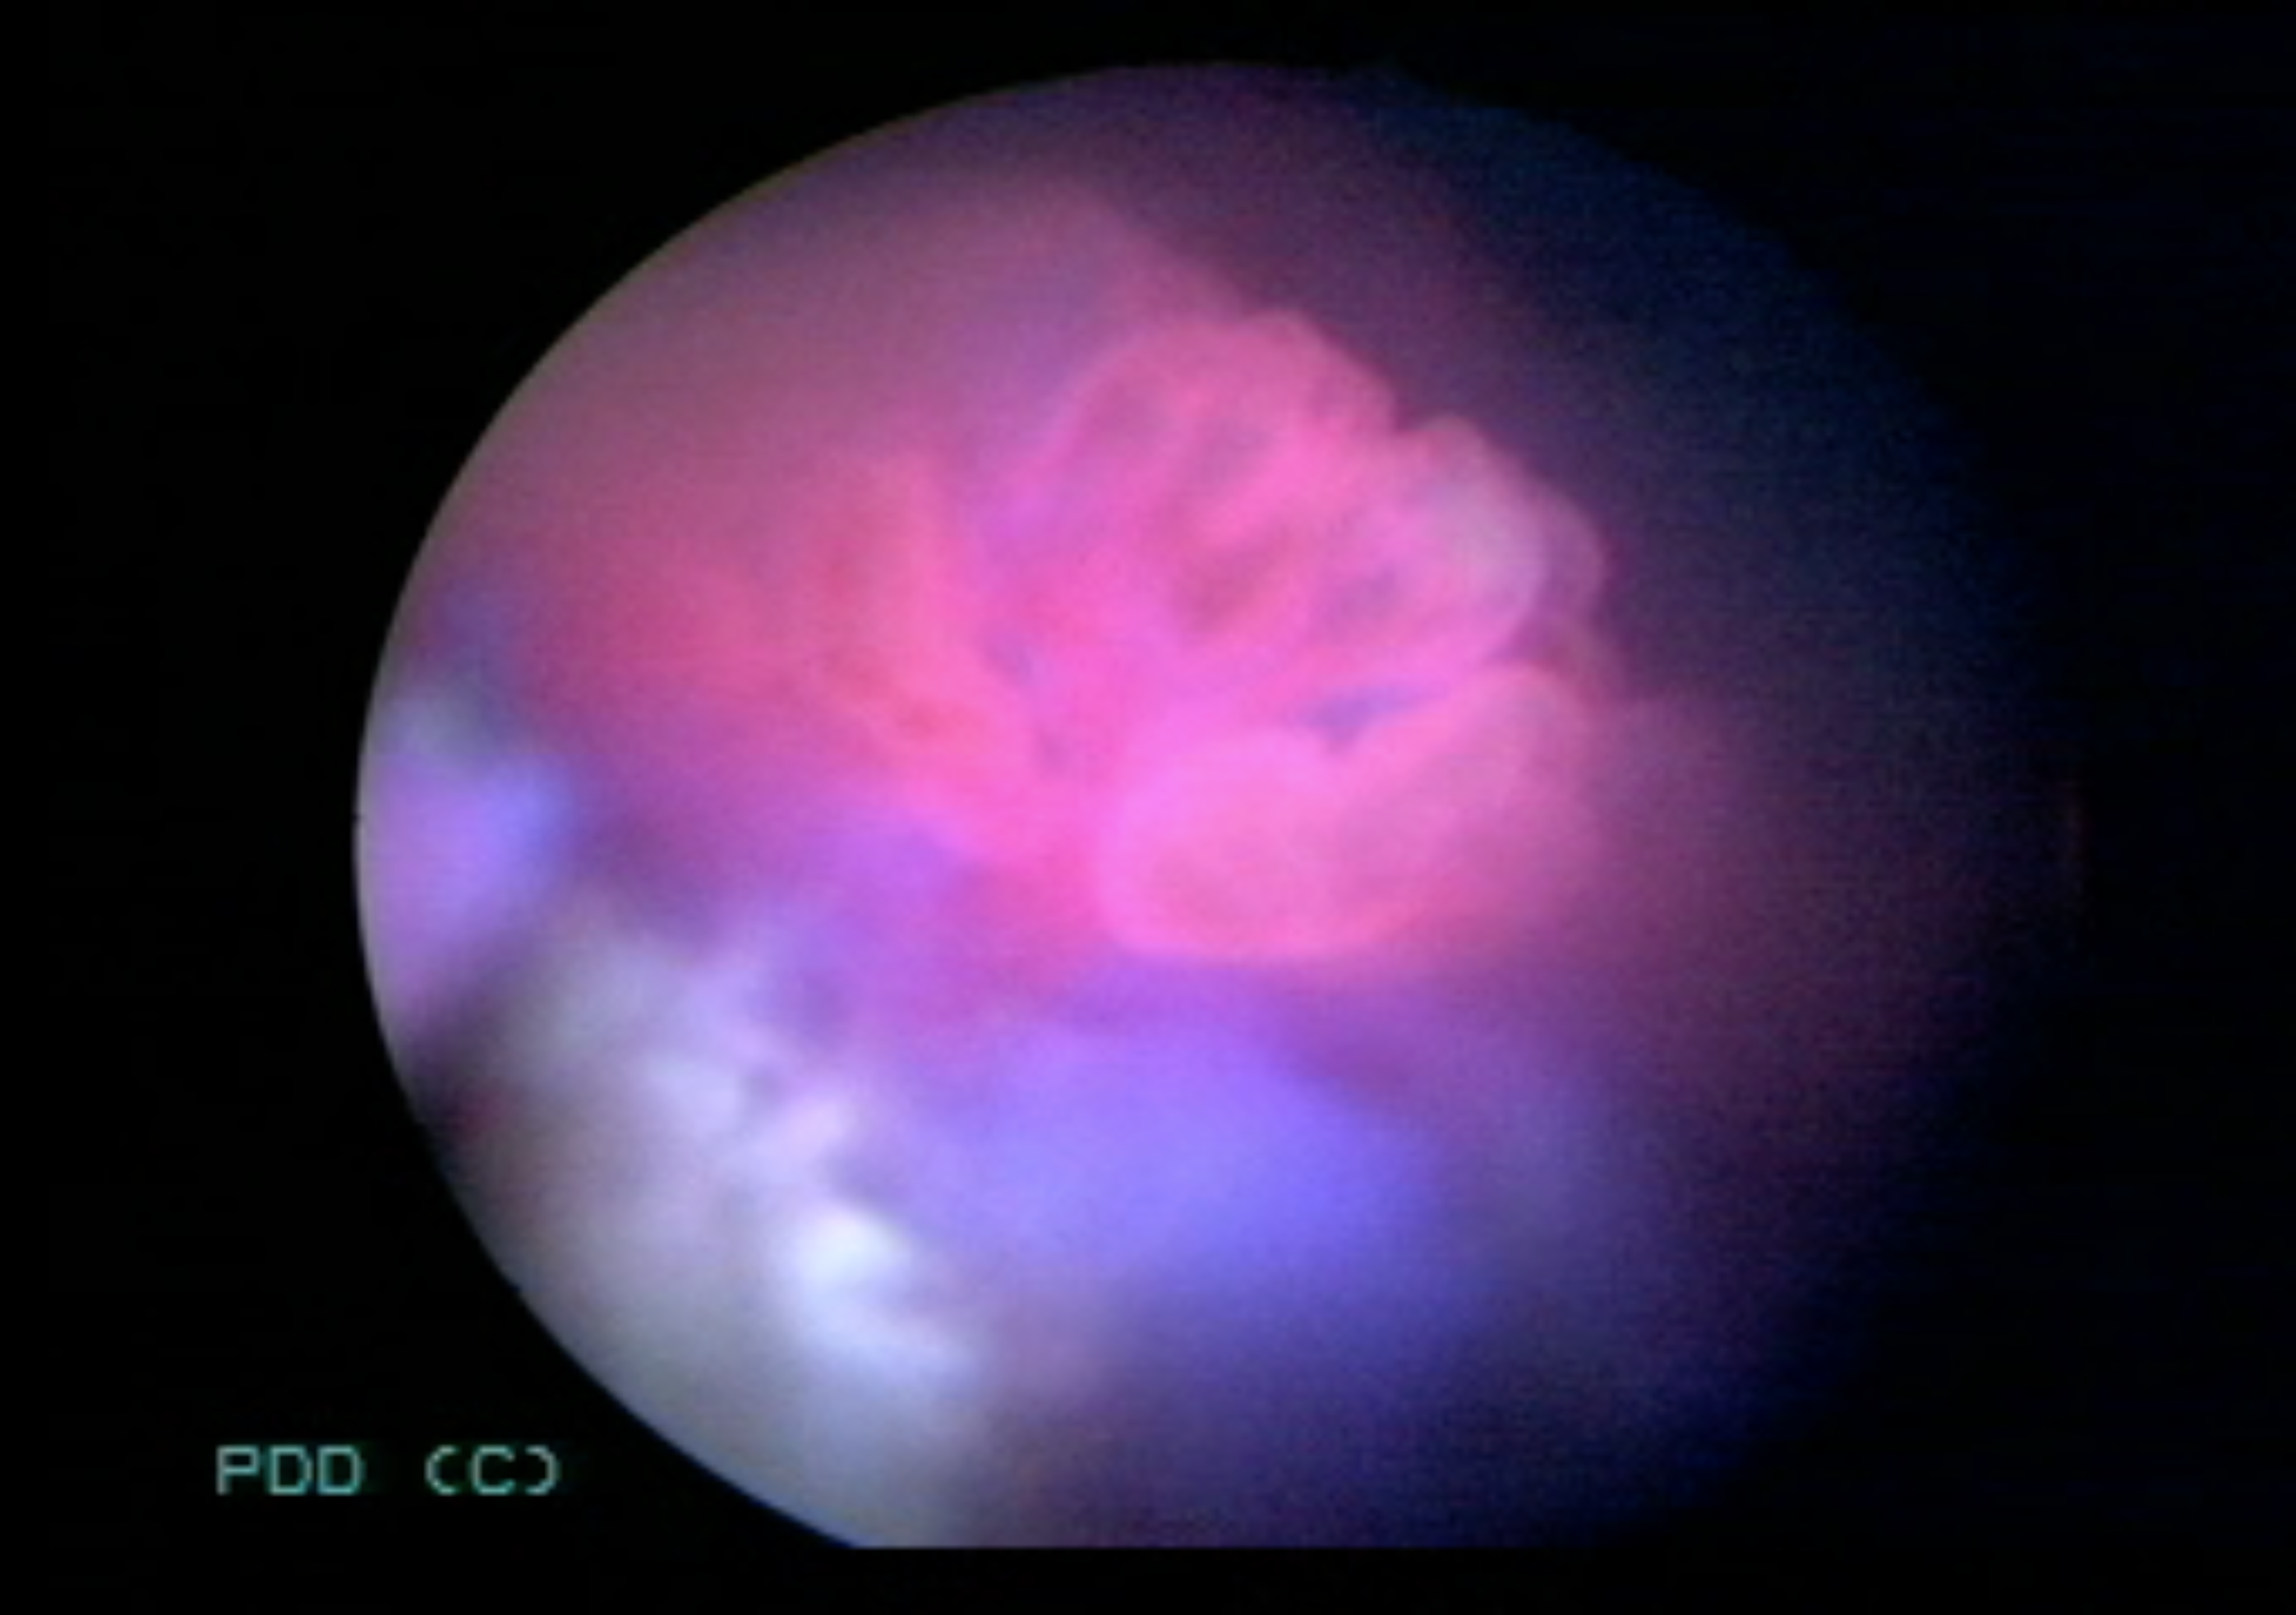
Modality: BLC
Class: Malignant
Subclass: HighGradePapillary
Lesion: L1
Stage: T2
Morphology: Papillary
Bladder cancer association: Yes